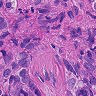
Metastatic tissue present: yes